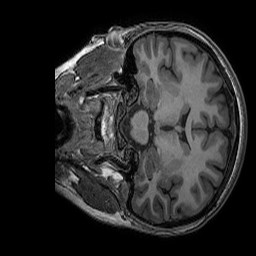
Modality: T1w
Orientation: coronal
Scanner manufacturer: ge
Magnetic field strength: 3 T
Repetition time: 0.008156 s
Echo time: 0.00318 s